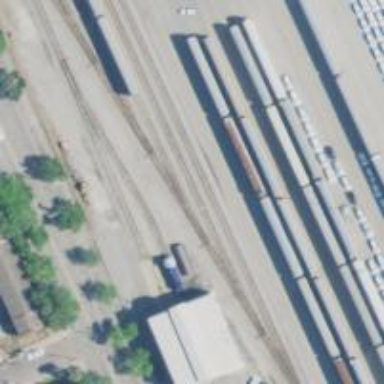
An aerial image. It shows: Railway yard used for servicing trains.